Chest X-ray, AP view. Patient: 50 years old, sex M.
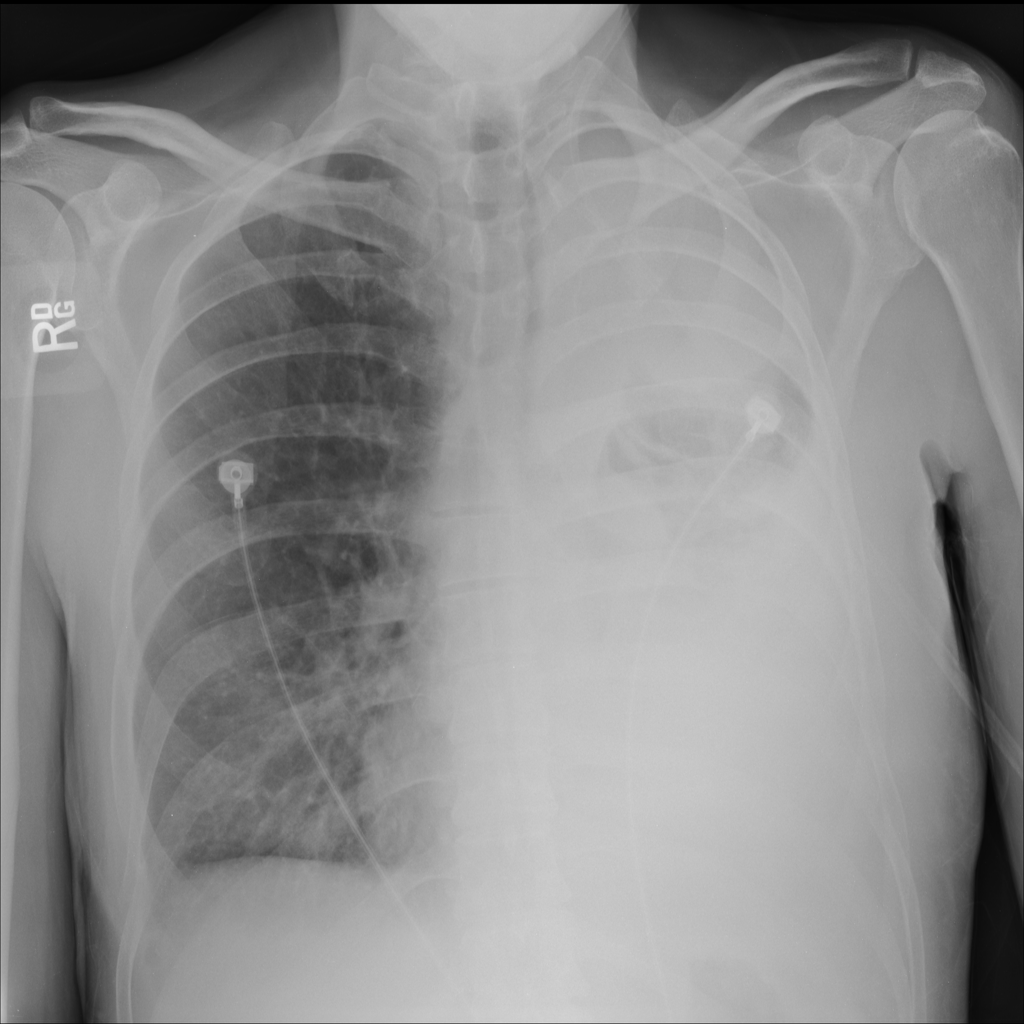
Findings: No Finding